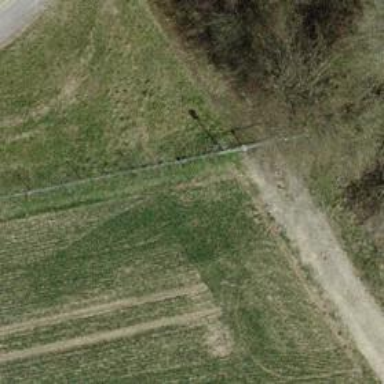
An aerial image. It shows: Gate.